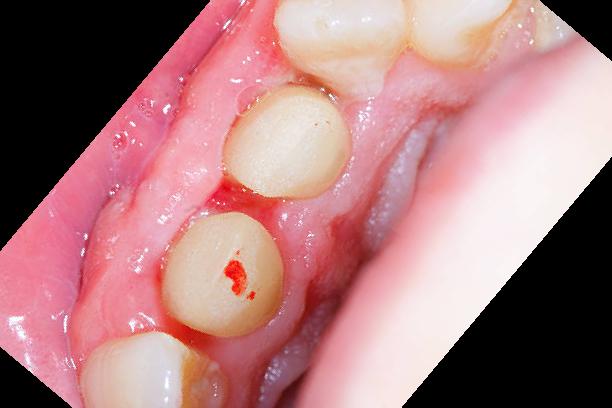
Condition: Gingivitis